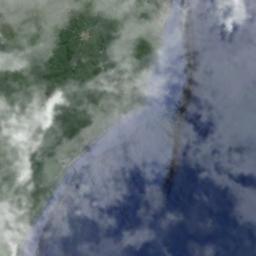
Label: cloud